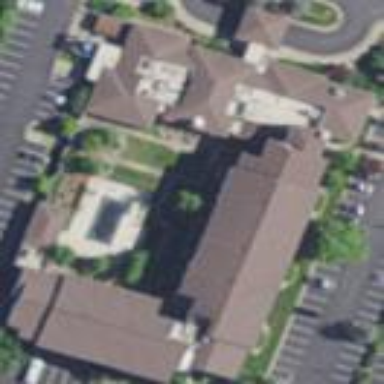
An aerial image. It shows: Hotel building.